四年级 · 代数
下面四个小朋友描述的情境中, 不能用积的变化规律解释的是（）。
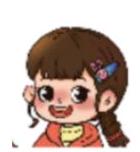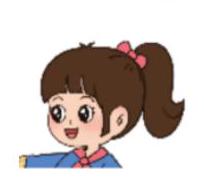
A.

根据 $15 \times 12=180$, 推算 $45 \times 12$ 的积是多少?
B.
C.
一个正方形的边长是15分米 边长变为原来

的2倍, 面积是原来的几倍?
同一种笔记要小明买 20 本花了 120 元, 现买 40本需要多少钱?
D.
长为 8 厘米, 宽为 4 厘米的长方形, 长变为原来的 3 倍, 其周长是原来的几倍?
答案: D
解析: 答案: D

【分析】积的变化规律: 一个因数不变, 另一个因数乘几或除几 ( 0 除外), 积也乘几或除几 ( 0 除外) ; 如果两个因数都乘同一个数 (0 除外), 积就乘两次这个数; 两个因数都除以几 (0 除外)，积就除以两次这个数, 据此解答。

【详解】A. $15 \times 12=180$ 变成 $(15 \times 3) \times 12=(180 \times 3)$, 一个因数扩大了原来的 3 倍, 那么积也扩大了原来的 3 倍, 故该选项不符合题意;

B. $15 \times 15=225$ 变成 $(15 \times 2) \times(15 \times 2)=225 \times 2 \times 2$, 两个因数都乘同一个数 2 , 积就乘两次 2 , 故该选项不符合题意;

C. 同一种笔记本, 由 20 本变为 40 本扩大了原来的 2 倍, 那么积也就扩大原来的 2 倍, 故该选项不符合题意;

D. $(8+4) \times 2=24$, 当长变为原来的 3 倍时, 周长: $(8 \times 3+4) \times 2=56$, 不能用积的变化规律解释,故该选项符合题意。

由分析可知: 四个小朋友描述的情境中, 不能用积的变化规律解释的是 (长为 8 厘米, 宽为 4 厘米的长方形, 长变为原来的 3 倍, 其周长是原来的几倍?)。

故答案为: D

【点睛】本题考查积的变化规律, 熟练掌握并灵活运用。